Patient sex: M
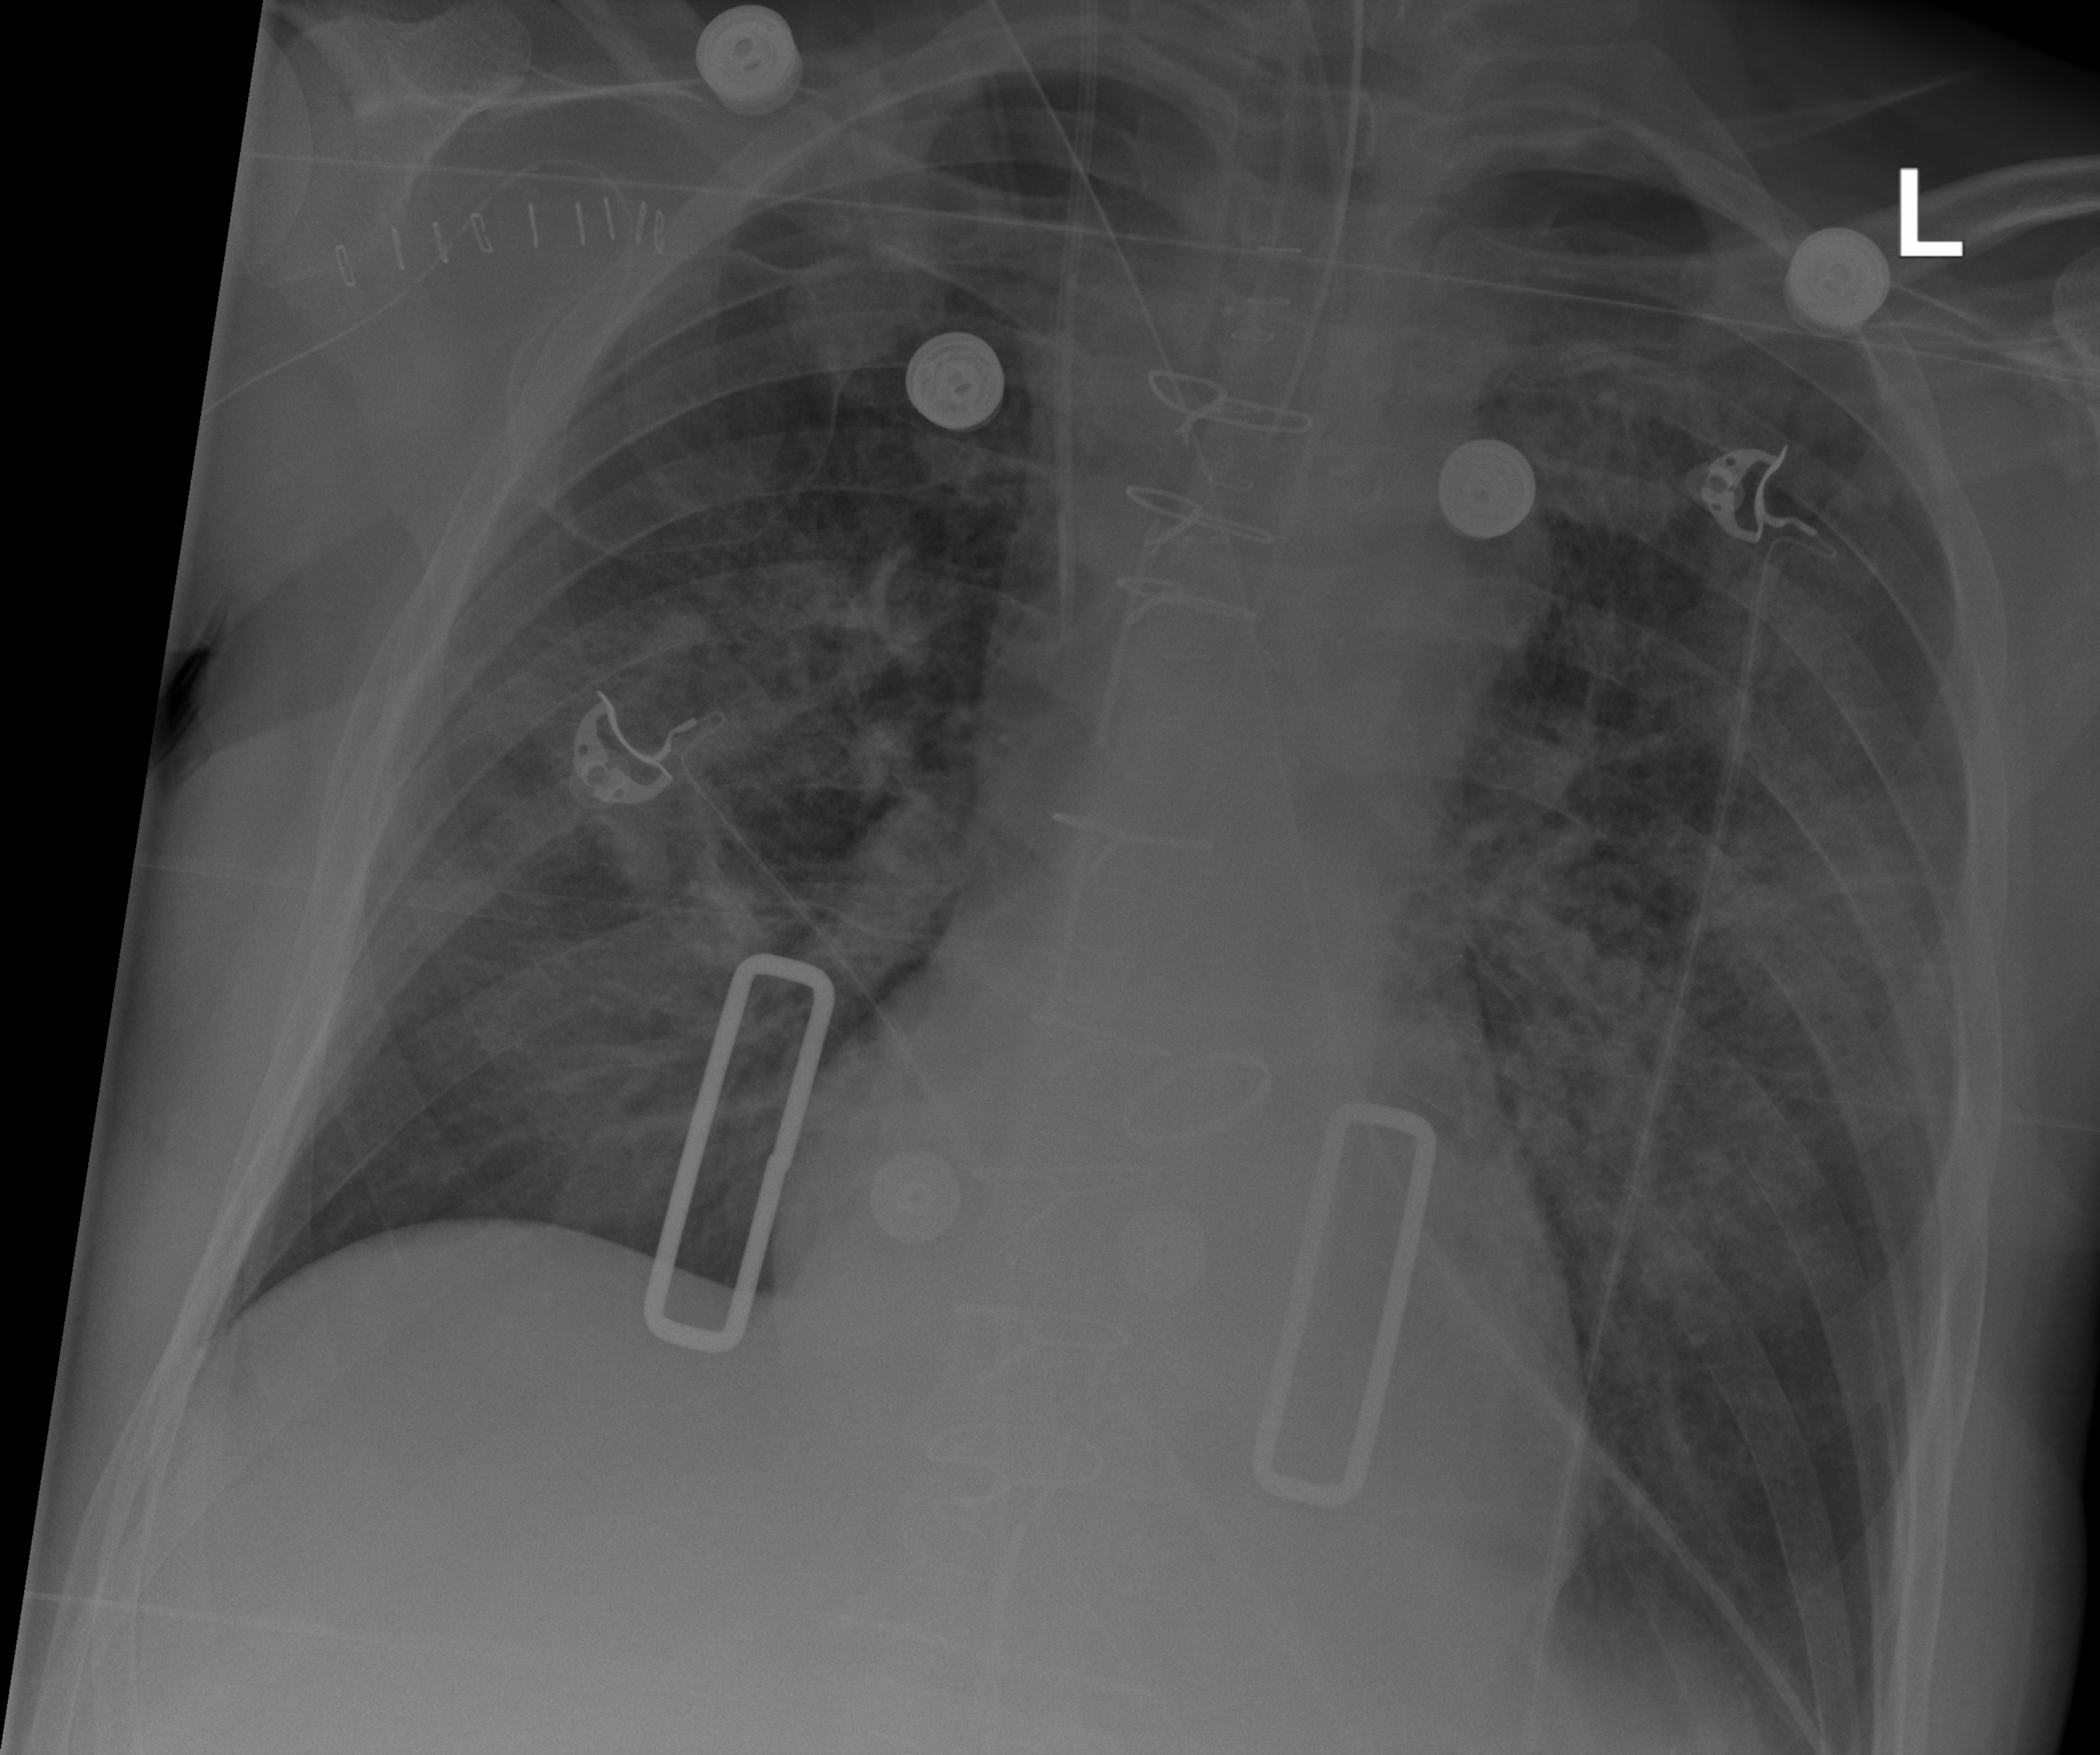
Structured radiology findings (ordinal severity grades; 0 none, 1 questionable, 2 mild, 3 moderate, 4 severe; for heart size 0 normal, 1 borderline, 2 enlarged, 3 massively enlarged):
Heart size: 0
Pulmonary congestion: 2
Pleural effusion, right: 0
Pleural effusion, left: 0
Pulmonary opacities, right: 2
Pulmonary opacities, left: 3
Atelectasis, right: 2
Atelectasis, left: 2